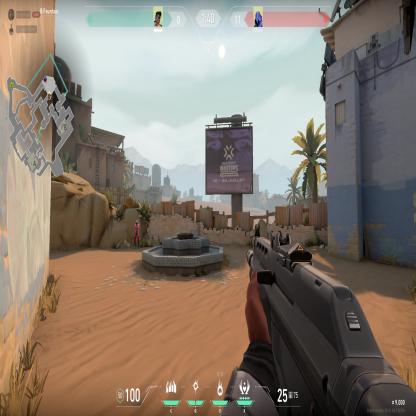
Label: enemy